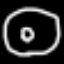
Label: donut